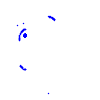
Particle: pion